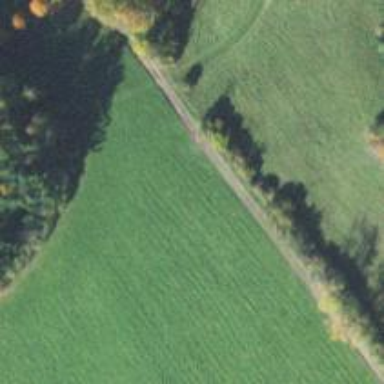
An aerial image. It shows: Track road.